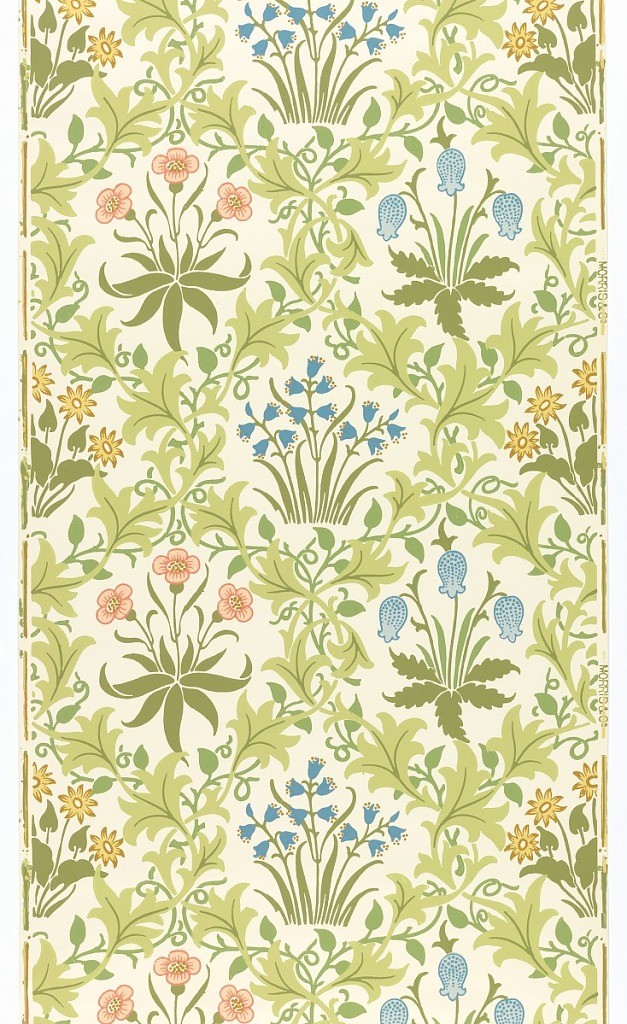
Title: Celandine
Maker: John Henry Dearle, British, 1860–1932
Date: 1872–82
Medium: Block-printed on paper
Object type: Sidewall
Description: Alternating horizontal rows of clusters of flowers, including Lily of the Valley and Bluebells, surrounded by bower-like pattern of vines. Printed in blue, salmon and green on off-white. Sample number stamped on verso: 134580